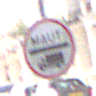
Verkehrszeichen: Mautpflicht
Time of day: MorningAfternoon
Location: Outdoor (Urban)
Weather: PartlyCloudy
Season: NotSpecified
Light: Natural